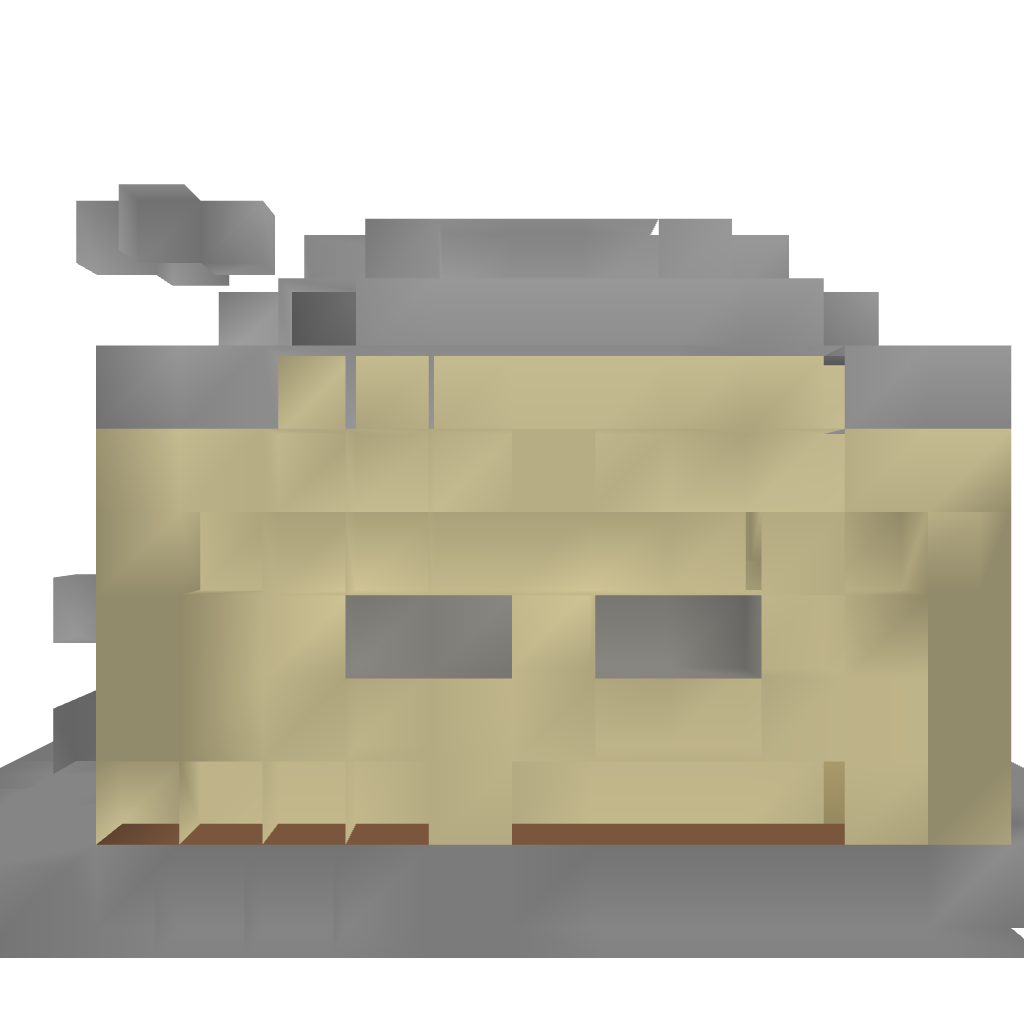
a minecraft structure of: Small Desert House